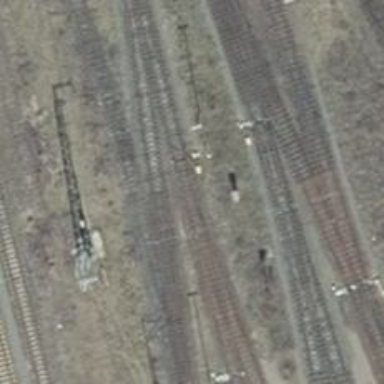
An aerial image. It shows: Railway switch.